一年级 · 组合几何学
七巧板里有（）。

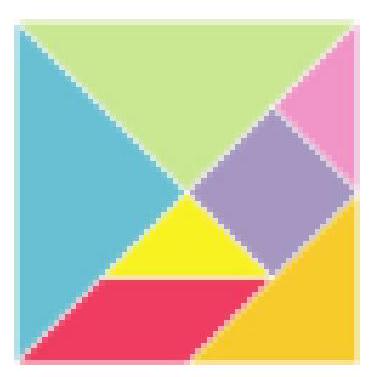
A、 1 个圆, 1 个正方形和 5 个三角形

B、 1 个正方形、 1 个平行四边形和 5 个三角形

C、一个正方形, 1 个长方形和 5 个三角形

答案: B
解析: 解B;